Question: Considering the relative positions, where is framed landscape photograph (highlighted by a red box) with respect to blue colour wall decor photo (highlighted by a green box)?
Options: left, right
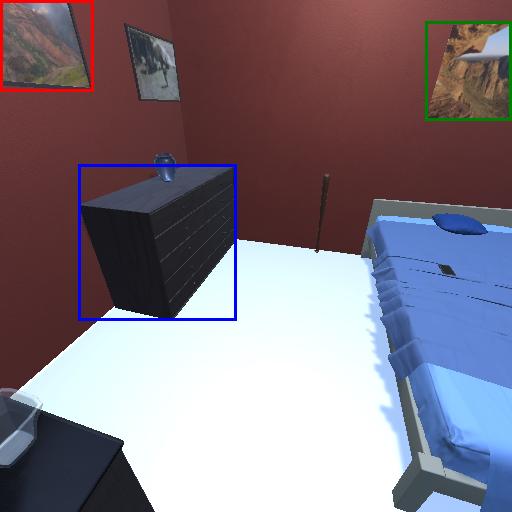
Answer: left